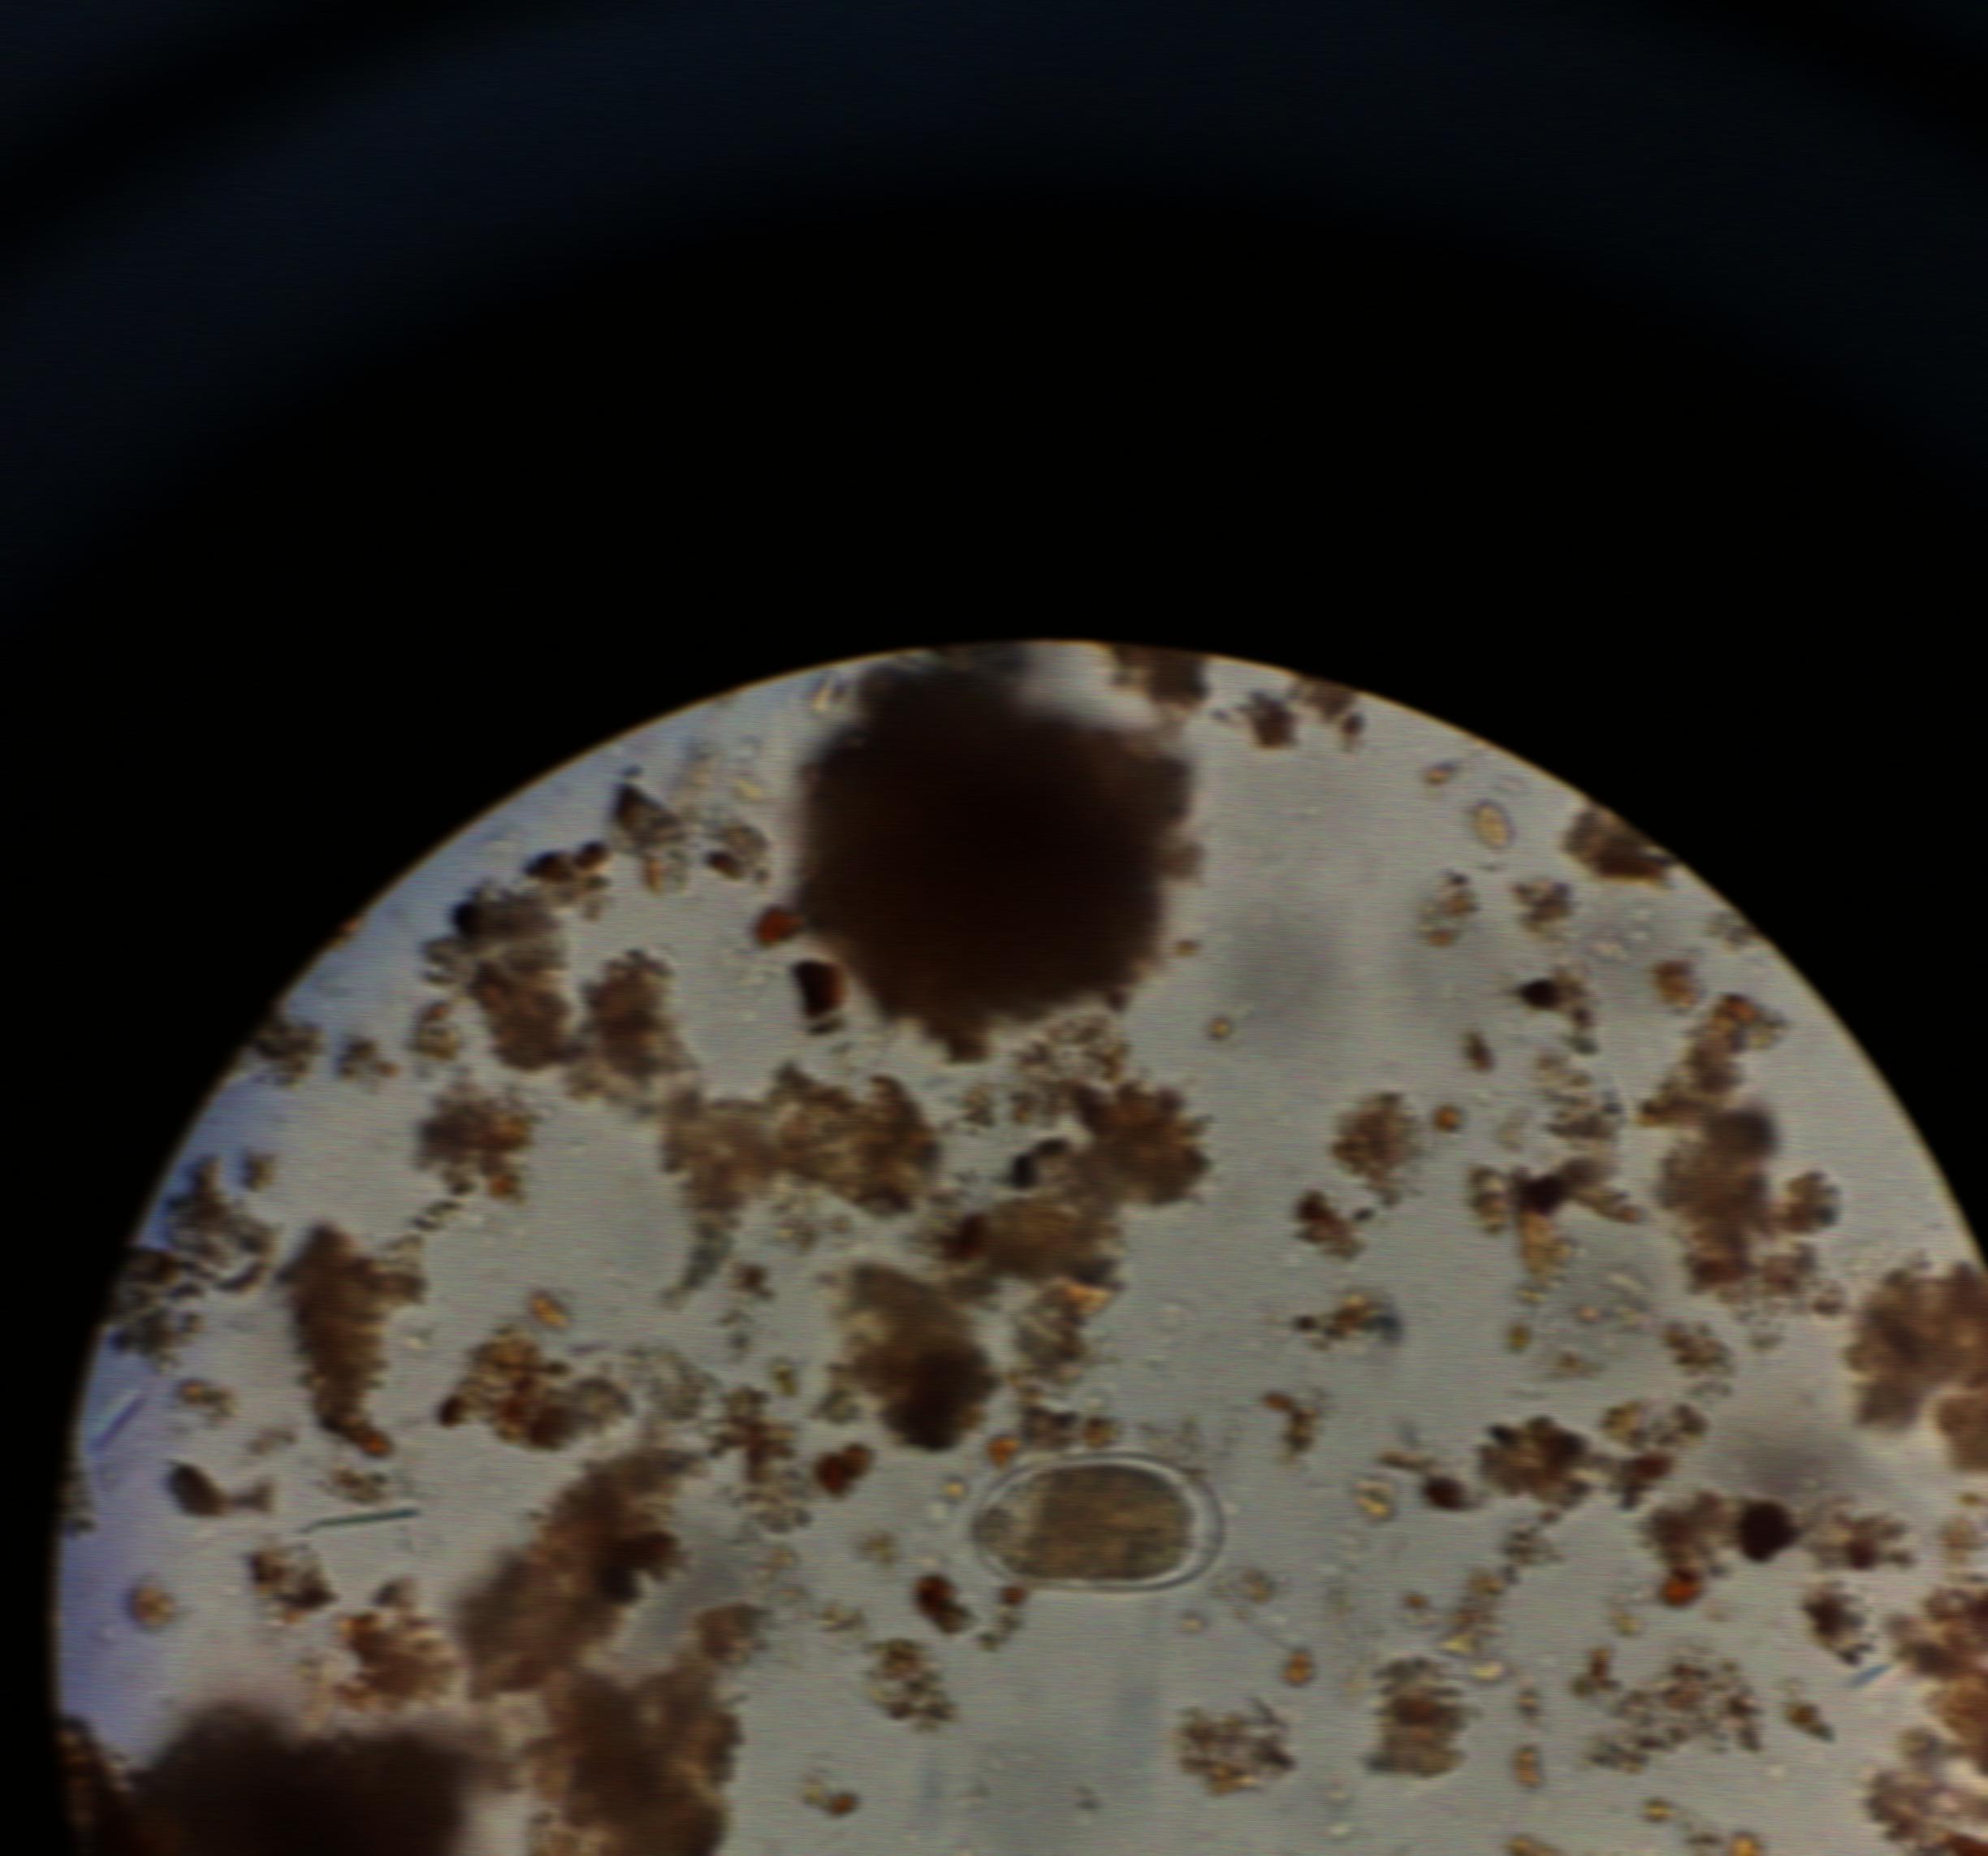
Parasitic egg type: Hookworm egg